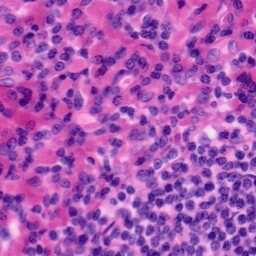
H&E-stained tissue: Tonsil